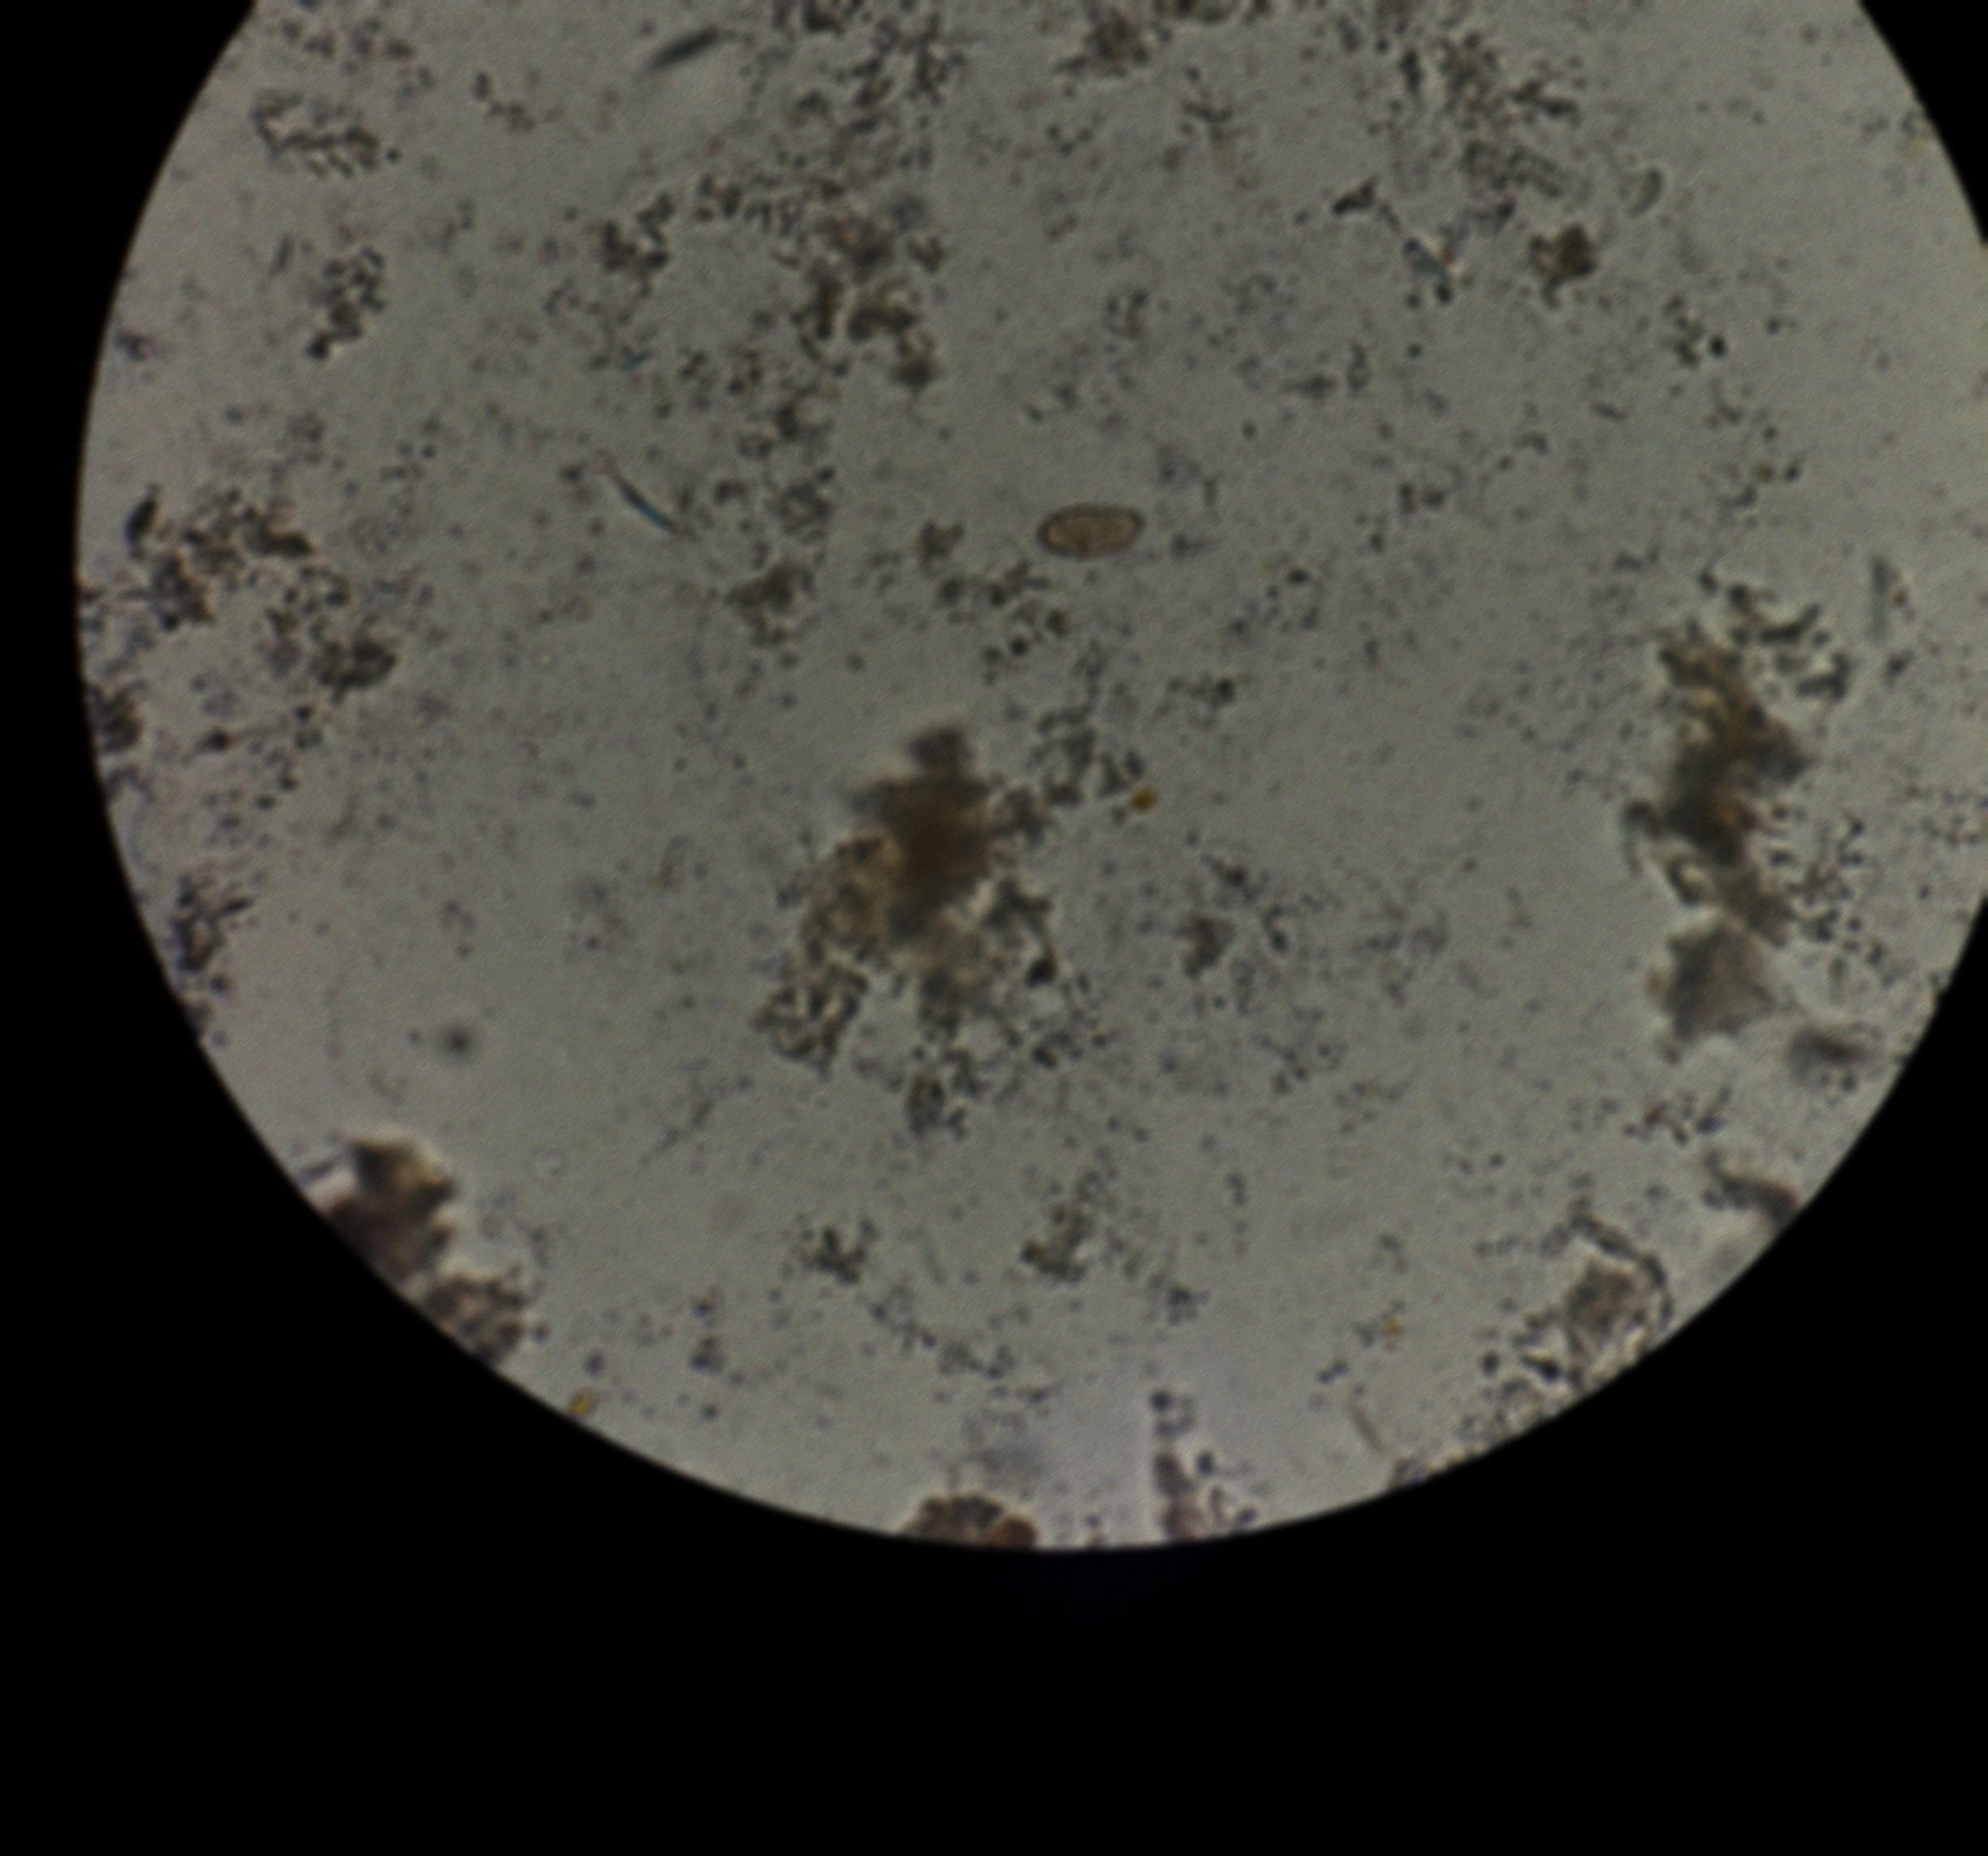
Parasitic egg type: Opisthorchis viverrine